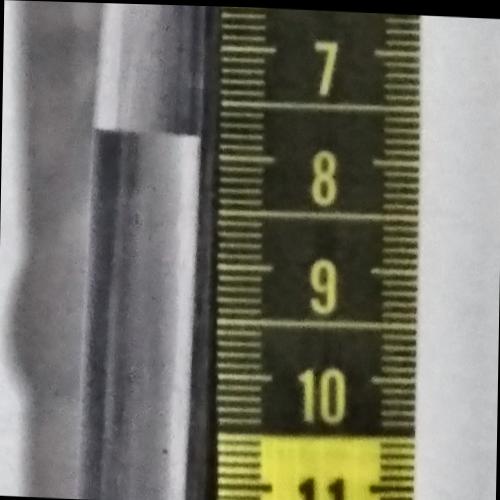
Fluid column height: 7.8 cm